Aerial crown-view tile of a tropical tree (Barro Colorado Island, Panama), acquired 20241216:
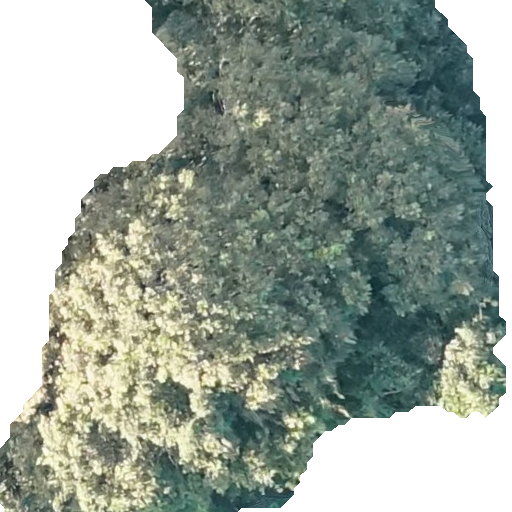
Species: Dipteryx oleifera
GBIF accepted scientific name: Dipteryx oleifera
Crown area: 330.182 m²